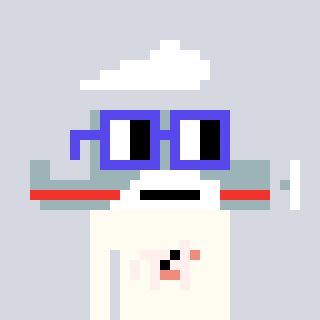
a pixel art character with square blue glasses, a plane-shaped head and a grayscale-colored body on a cool background